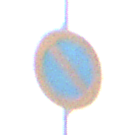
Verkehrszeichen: EingeschraenktesHalteverbot
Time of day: SunriseSunset
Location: Outdoor (Nature)
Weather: PartlyCloudy
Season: NotSpecified
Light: Natural